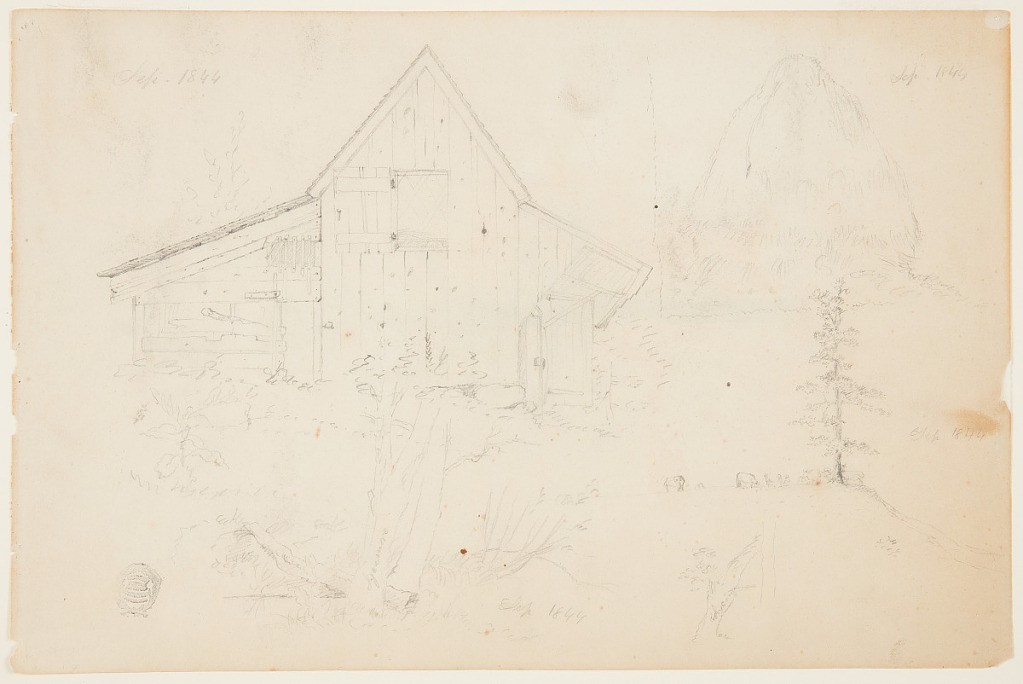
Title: Barn and Haystack with Sycamore Trees, Catskill, New York
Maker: Frederic Edwin Church, American, 1826–1900
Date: September 1844
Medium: Graphite on off-white wove paper; verso: graphite
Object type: Drawing
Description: Mixed sketches around Catskill, New York, showing views of a rustic barn at upper left, a roughly conical haystack at upper right, sycamore trees and other foliage at lower center, and, at lower right, a group of cows grazing on a hill beside a tall evergreen tree.

Verso: Botanical sketch showing a view of a single evergreen tree near the Catskill Mountain House near Haines Falls, New York (as indicated by the "M.H." at center). The tree rises along the central vertical axis as its branches are evenly spaced and its trunk is darkly rendered.